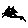
Label: cat